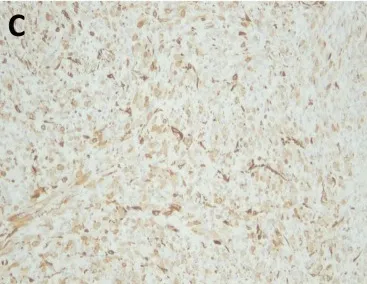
Microscopic and IHC features of the recurrent tumor. (C) Tumor cells showing SMA positivity IHC, x400.
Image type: pathology (immunostaining)